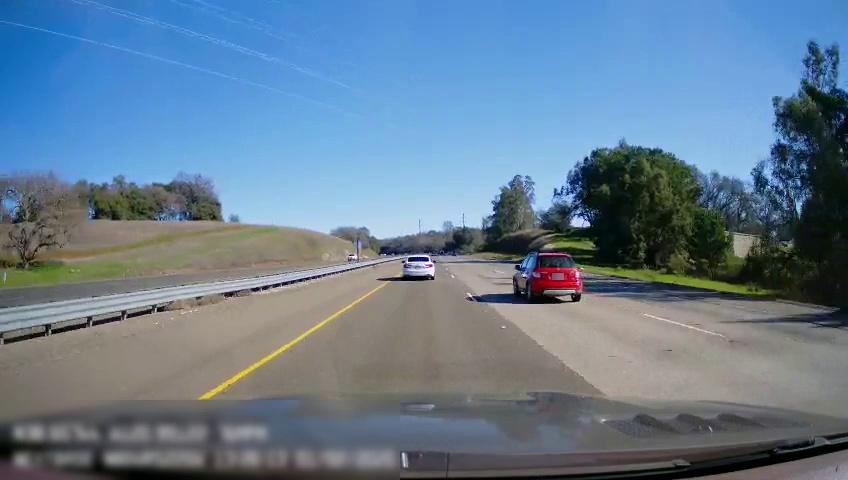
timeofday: Day
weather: Sunny
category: Drivable Space
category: Drivable Space
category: Vehicles | Car
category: Vehicles | Car
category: Vehicles | SUV
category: Lanes | Current Lane
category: Lanes | Current Lane
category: Lanes | Alternate Lane